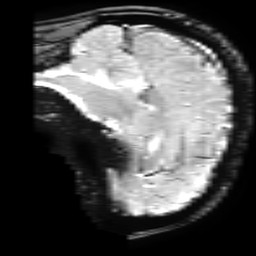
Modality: T2starw
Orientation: sagittal
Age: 22
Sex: male
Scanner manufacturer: ge
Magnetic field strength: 3 T
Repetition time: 0.65 s
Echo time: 0.02 s